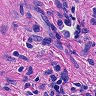
Metastatic tissue present: yes